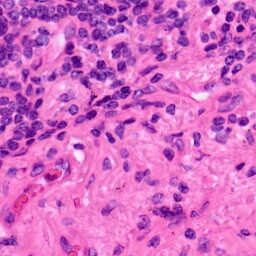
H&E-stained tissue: Lung